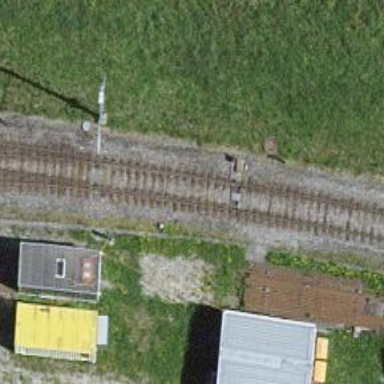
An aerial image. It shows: Railway switch.